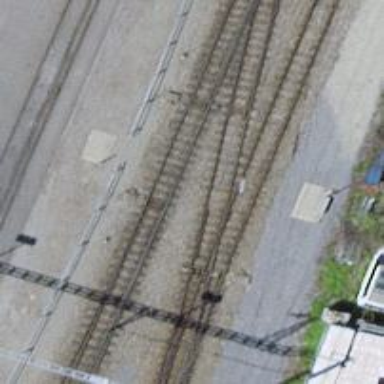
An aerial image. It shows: Railway switch.